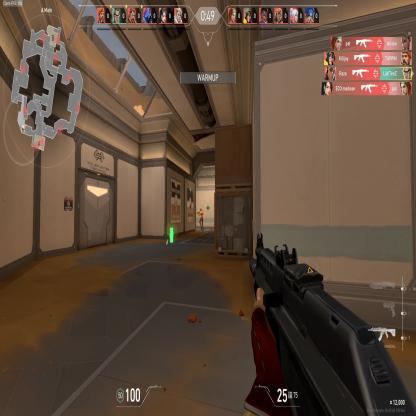
Label: enemy